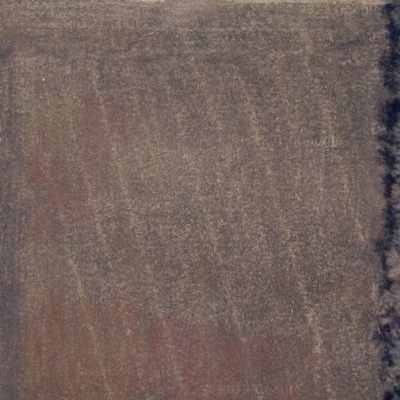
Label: Field